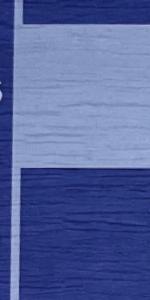
Label: Empty